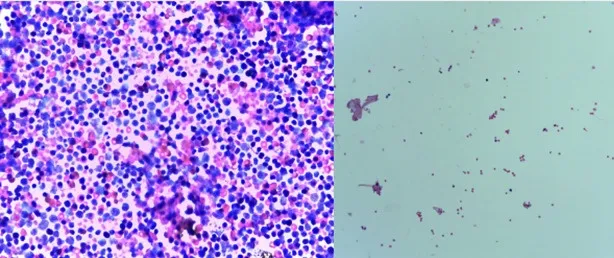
Left, aqueous humor biopsy before intravitreal methotrexate that reported atypical immature cells compatible with blasts, >500 blasts per high-power field. Right, aqueous humor biopsy after intravitreal methotrexate, five blasts per high-power field at the third week of treatment.
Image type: pathology (h&e)